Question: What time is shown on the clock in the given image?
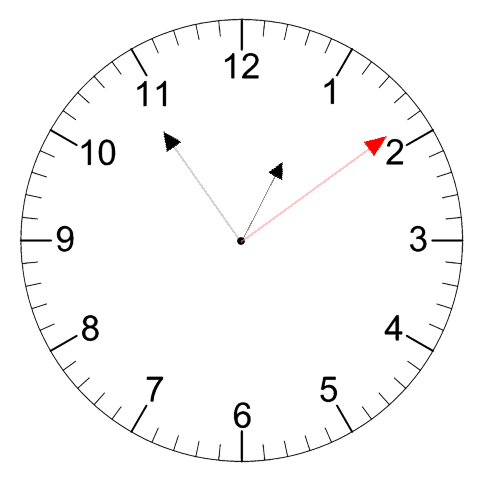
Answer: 12:54:09